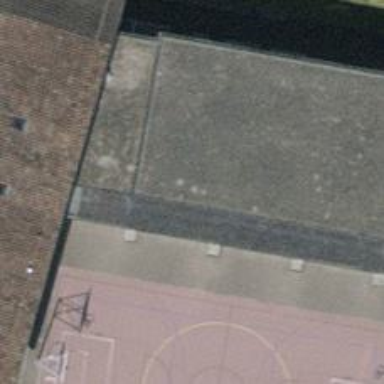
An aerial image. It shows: Community centre.